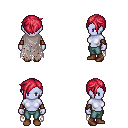
a pixel art fantasy rpg character, female body template, dark elf, purple skin, gray tattered cape, teal pants, ruby red pixie cut hairstyle, cloth bracers, brown shoes, four views (front, back, left, right), 2x2 character sprite sheet, small pixel art, hard edges, no anti-aliasing